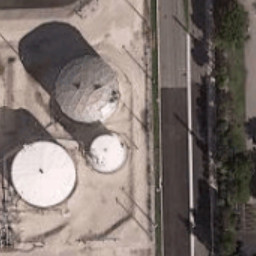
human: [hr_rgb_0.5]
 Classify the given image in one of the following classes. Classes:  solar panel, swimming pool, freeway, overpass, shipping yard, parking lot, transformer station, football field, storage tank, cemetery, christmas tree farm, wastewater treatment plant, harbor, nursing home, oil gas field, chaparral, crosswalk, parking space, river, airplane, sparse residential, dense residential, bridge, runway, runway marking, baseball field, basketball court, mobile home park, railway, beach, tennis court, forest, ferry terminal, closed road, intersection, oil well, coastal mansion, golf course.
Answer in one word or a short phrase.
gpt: storage tank